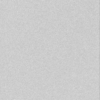
Label: dusty